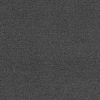
Atmospheric dust classification: dusty